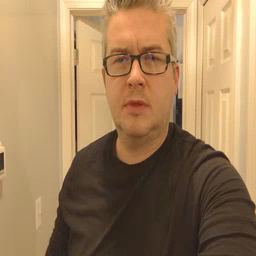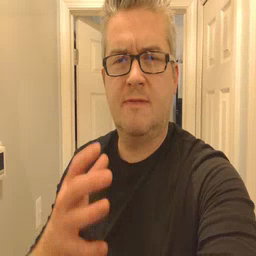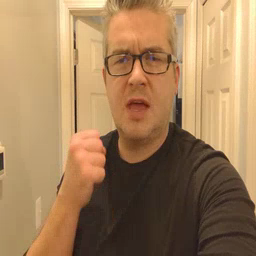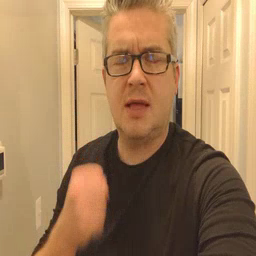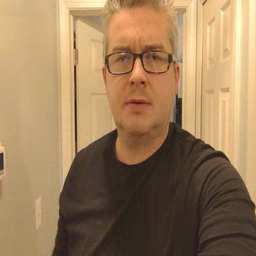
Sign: fast